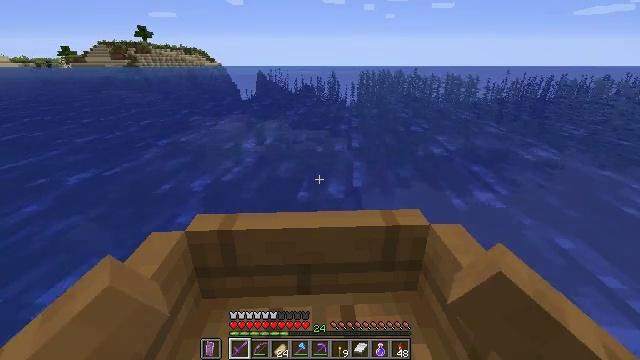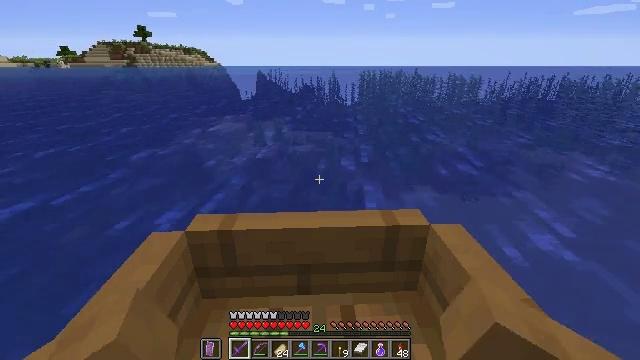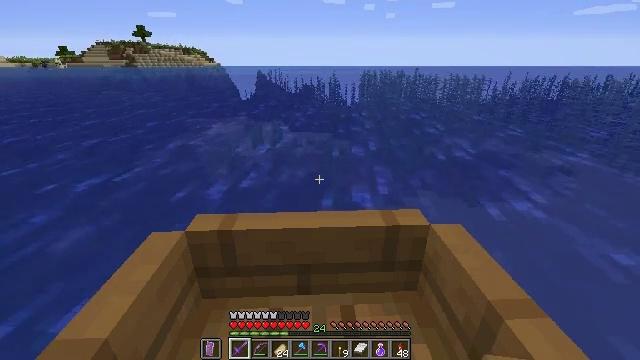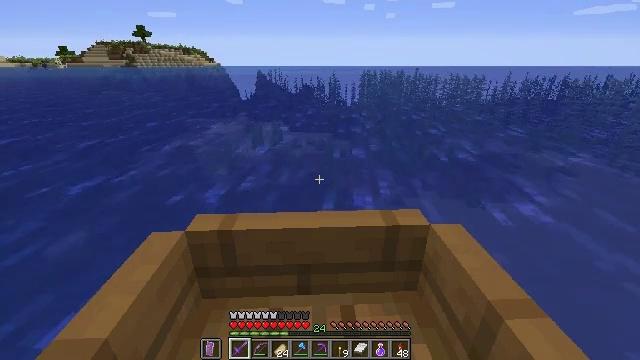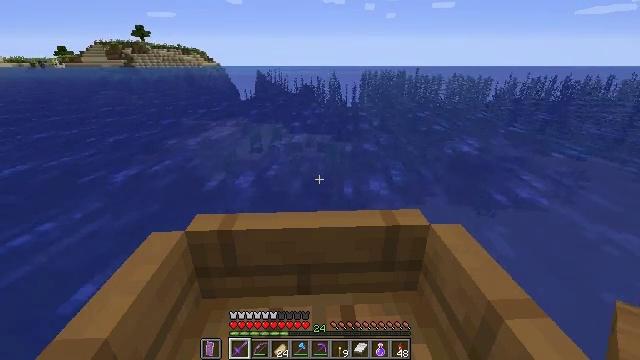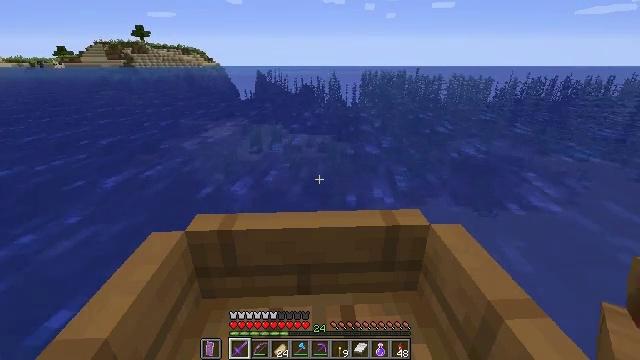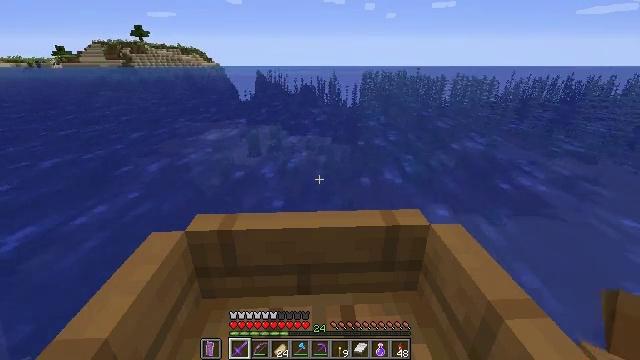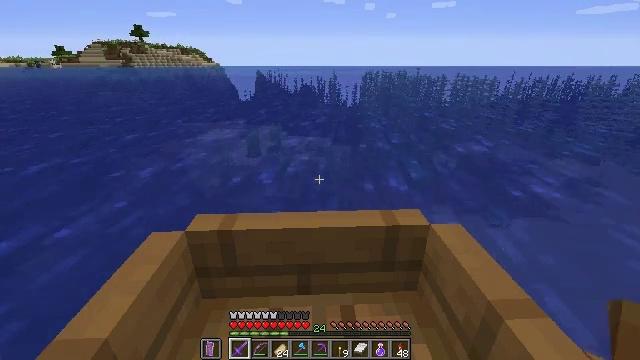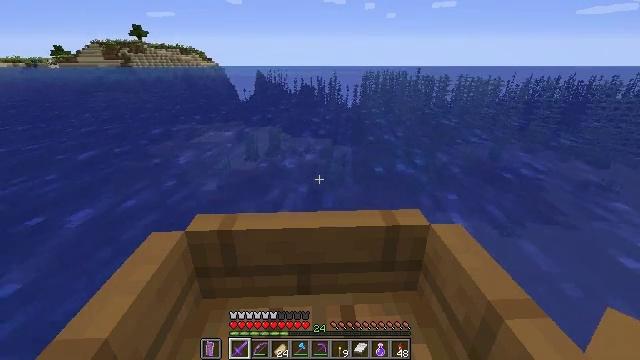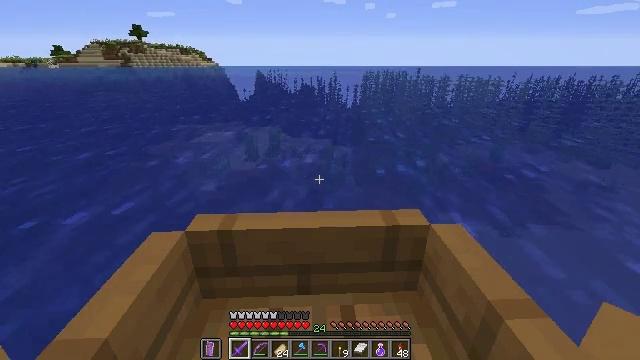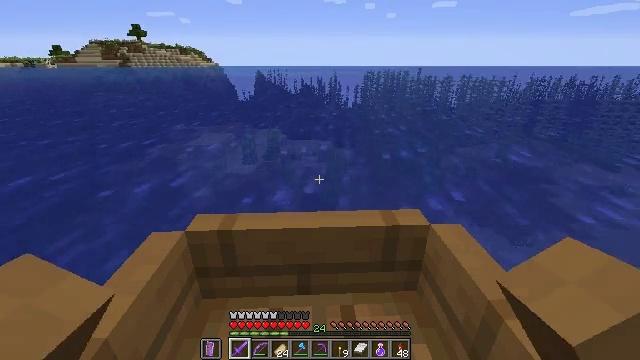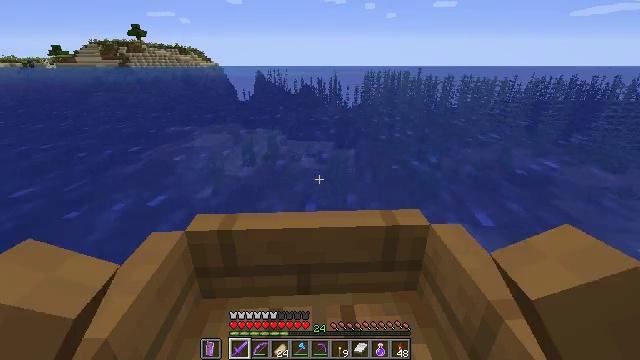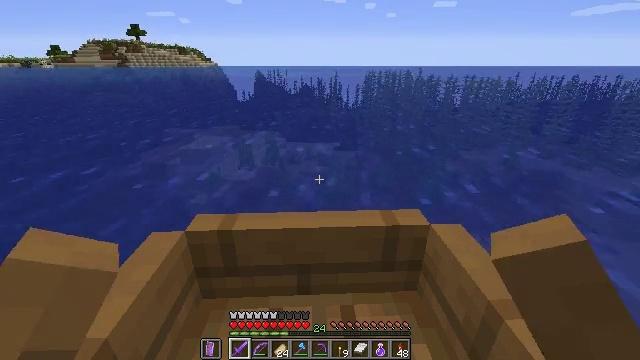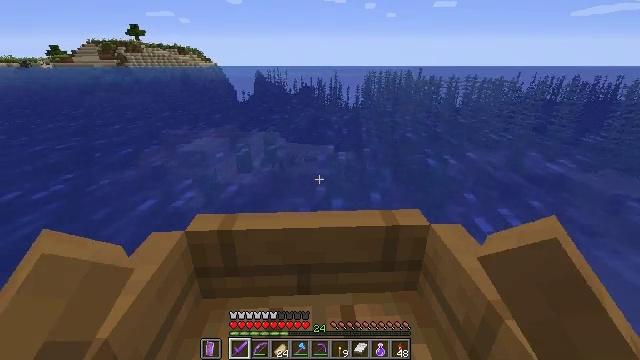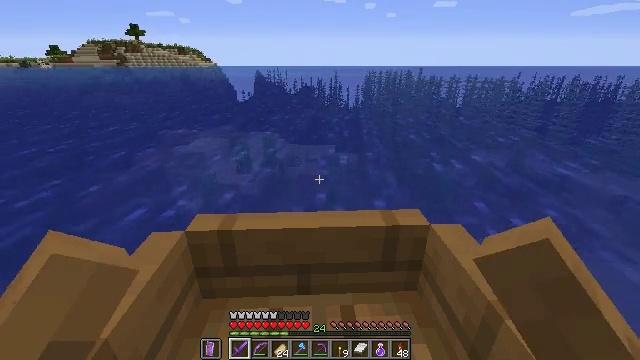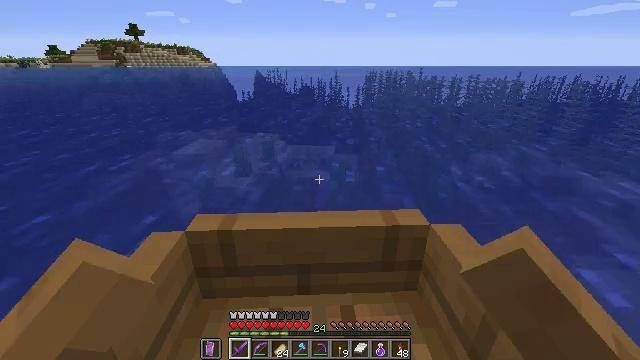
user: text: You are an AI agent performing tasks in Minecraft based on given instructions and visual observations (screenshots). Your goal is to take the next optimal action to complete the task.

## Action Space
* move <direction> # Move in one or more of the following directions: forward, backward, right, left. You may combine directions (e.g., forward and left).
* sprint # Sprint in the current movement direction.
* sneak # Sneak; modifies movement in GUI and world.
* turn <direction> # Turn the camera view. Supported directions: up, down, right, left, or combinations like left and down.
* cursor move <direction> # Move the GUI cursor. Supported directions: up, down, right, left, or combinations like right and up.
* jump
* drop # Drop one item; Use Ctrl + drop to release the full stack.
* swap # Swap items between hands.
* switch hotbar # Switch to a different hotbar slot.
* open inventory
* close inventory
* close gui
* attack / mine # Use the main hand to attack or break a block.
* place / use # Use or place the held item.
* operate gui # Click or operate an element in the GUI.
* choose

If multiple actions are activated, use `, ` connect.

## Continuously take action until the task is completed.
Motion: motion action
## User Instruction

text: Remove stone brick stairs from the inventory.
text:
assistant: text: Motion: move forward
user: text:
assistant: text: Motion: move forward
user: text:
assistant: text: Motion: move forward
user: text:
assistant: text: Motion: move forward
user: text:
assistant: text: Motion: move forward
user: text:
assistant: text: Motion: move forward
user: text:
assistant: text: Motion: move forward
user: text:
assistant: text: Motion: move forward
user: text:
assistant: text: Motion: move forward
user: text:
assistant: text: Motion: move forward
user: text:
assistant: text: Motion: move forward
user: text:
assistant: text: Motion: move forward
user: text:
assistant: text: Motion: move forward
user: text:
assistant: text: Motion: move forward
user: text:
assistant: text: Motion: move forward
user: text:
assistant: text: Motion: move forward
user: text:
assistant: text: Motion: move forward
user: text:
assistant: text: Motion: move forward
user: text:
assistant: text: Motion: move forward
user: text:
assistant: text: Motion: move forward
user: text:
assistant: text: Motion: move forward
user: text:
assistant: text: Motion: move forward
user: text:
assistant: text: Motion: move forward
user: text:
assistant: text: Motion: move forward
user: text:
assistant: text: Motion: move forward
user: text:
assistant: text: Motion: move forward
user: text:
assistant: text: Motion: move forward
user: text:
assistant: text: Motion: move forward
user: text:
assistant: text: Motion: move forward
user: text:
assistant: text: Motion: move forward